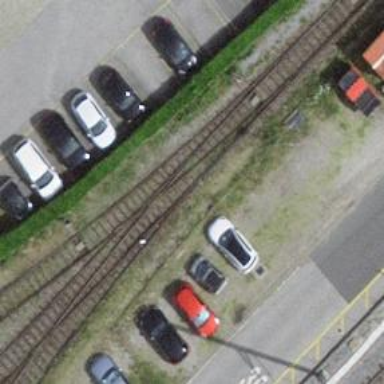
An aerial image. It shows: Single railway spur track.